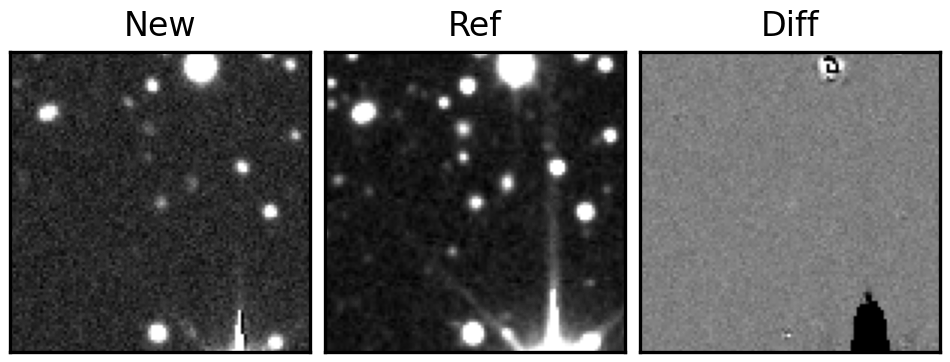
Label: real